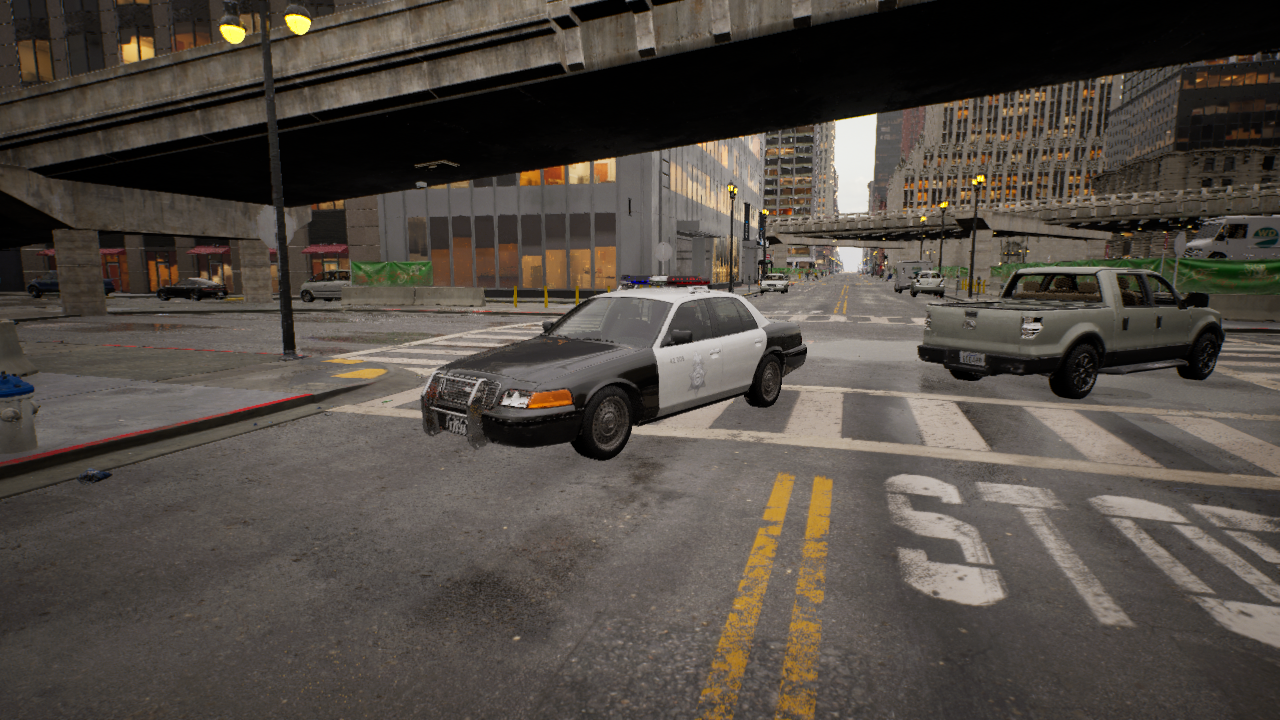
Venue: intersection
Lighting: golden hour
Vehicle rig: sedan